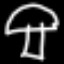
Label: mushroom